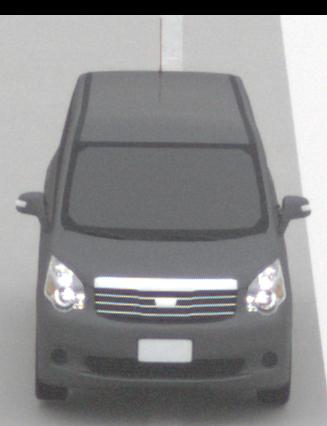
Make: Toyota
Model: Noah
Detailed model: Voxy R70G
Model produced from: 2007
Model produced until: 2013
Doors: 5
Color: gray
Road condition: dry road
Daytime: midday
Contrast: low contrast